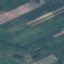
Label: AnnualCrop